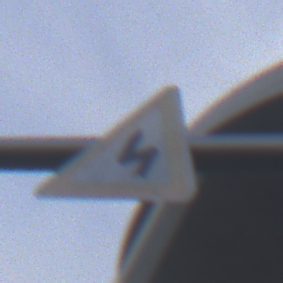
Verkehrszeichen: DoppelkurveZunaechstLinks
Umgebung: Outdoor, Urban
Tageszeit: SunriseSunset
Wetter: PartlyCloudy
Licht: Natural
Jahreszeit: NotSpecified
Kontrast: MediumContrast